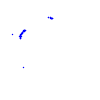
Particle: proton